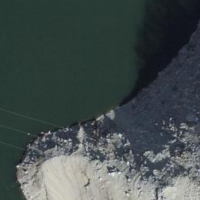
EUNIS habitat code: 14
Species observed at this site:
Conistra vaccinii